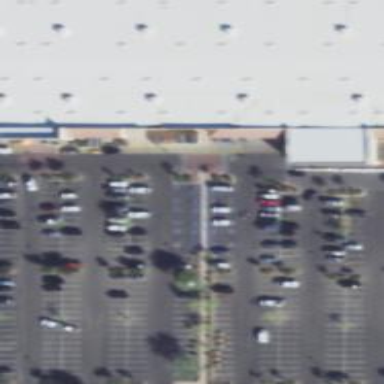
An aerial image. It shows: Retail building.